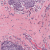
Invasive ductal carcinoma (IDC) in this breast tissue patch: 1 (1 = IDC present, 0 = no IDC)